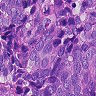
Metastatic tissue present: yes